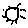
Label: sun